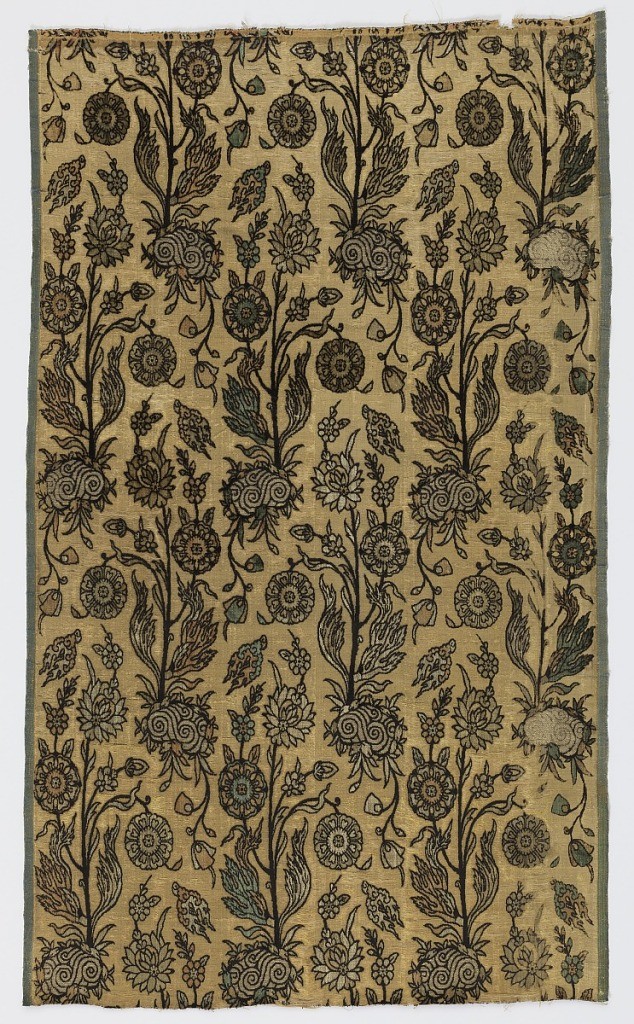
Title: Fragment
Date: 17th century
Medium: silk, metallic thread (silver foil on a silk core) Technique: cut and voided supplementary warp pile in 5-harness satin foundation with supplementary weft (velvet)
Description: Panel with diagonal repeats of large flowering plants with smaller flowers on a tan satin ground. Black outlines and black steams with leaves and blossoms in color combinations of orange, green, grey, and tan. Two wide blue-green selvedges with dark blue and red pencil stripe at outer edge.